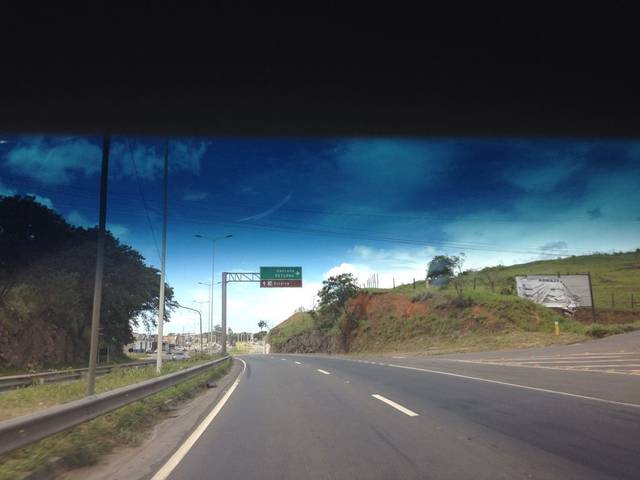
Region: Brazil
Coordinates: -20.312, -40.395